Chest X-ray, PA view. Patient: 76 years old, sex M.
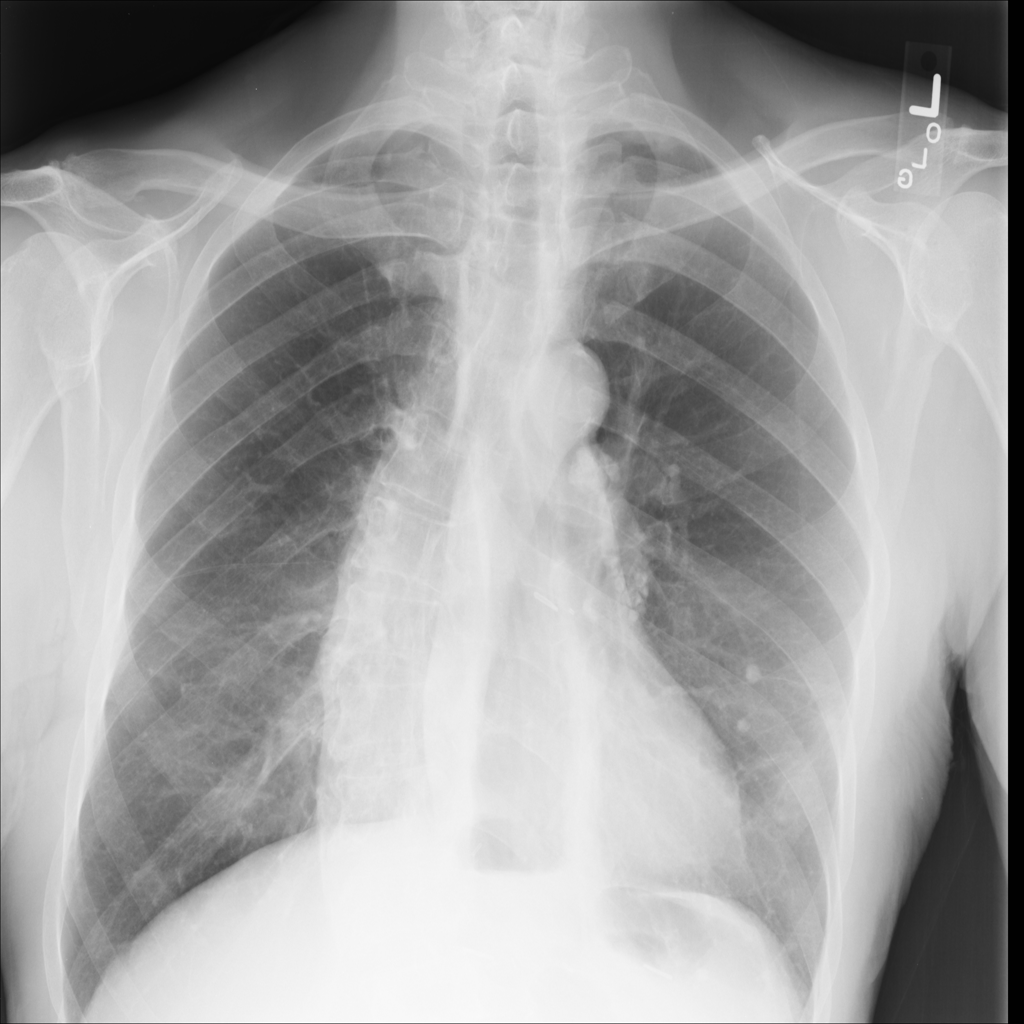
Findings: No Finding